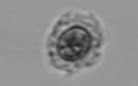
Label: Emiliania_huxleyi